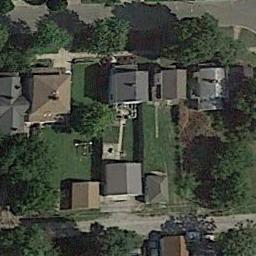
Label: residential